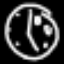
Label: clock